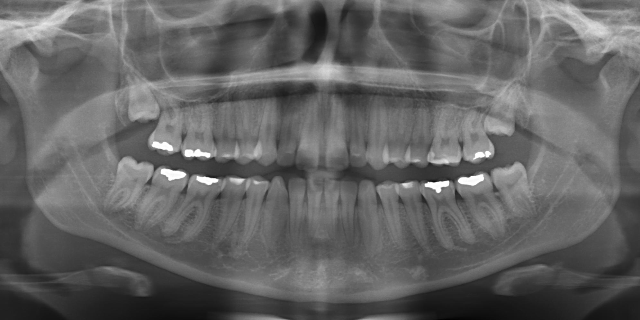
adult